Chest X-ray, AP view. Patient: 44 years old, sex F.
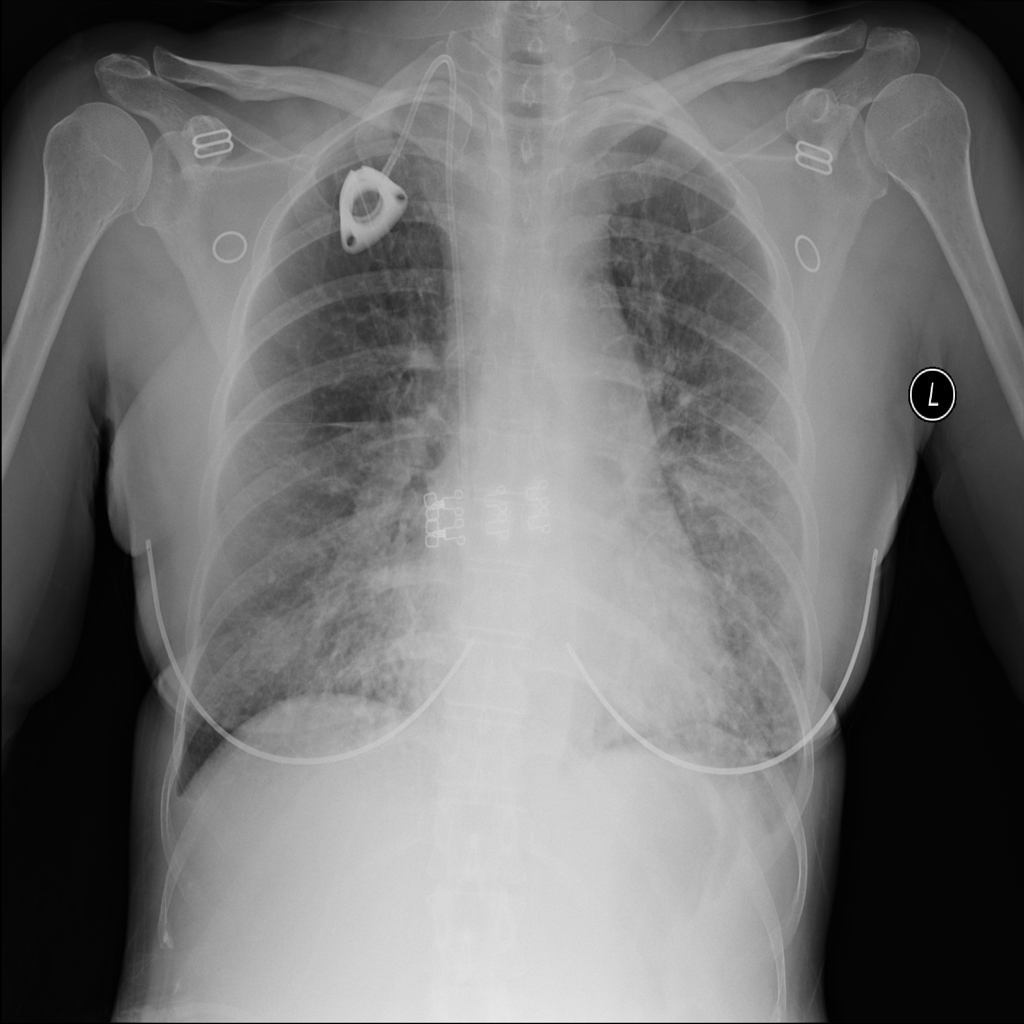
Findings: No Finding